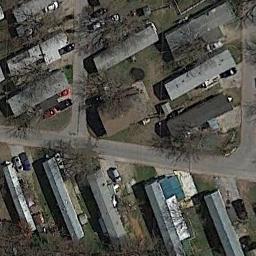
Label: residential